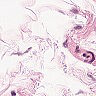
Metastatic tissue present: no